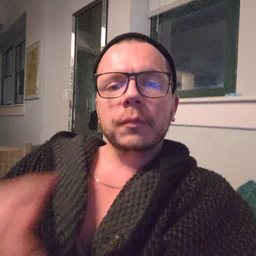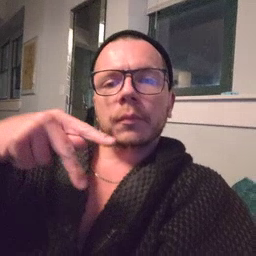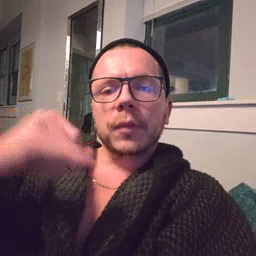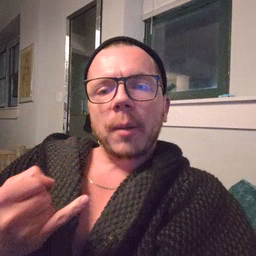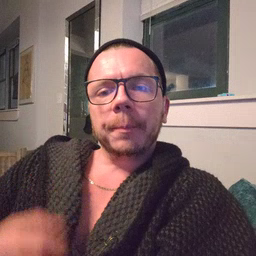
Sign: pajamas